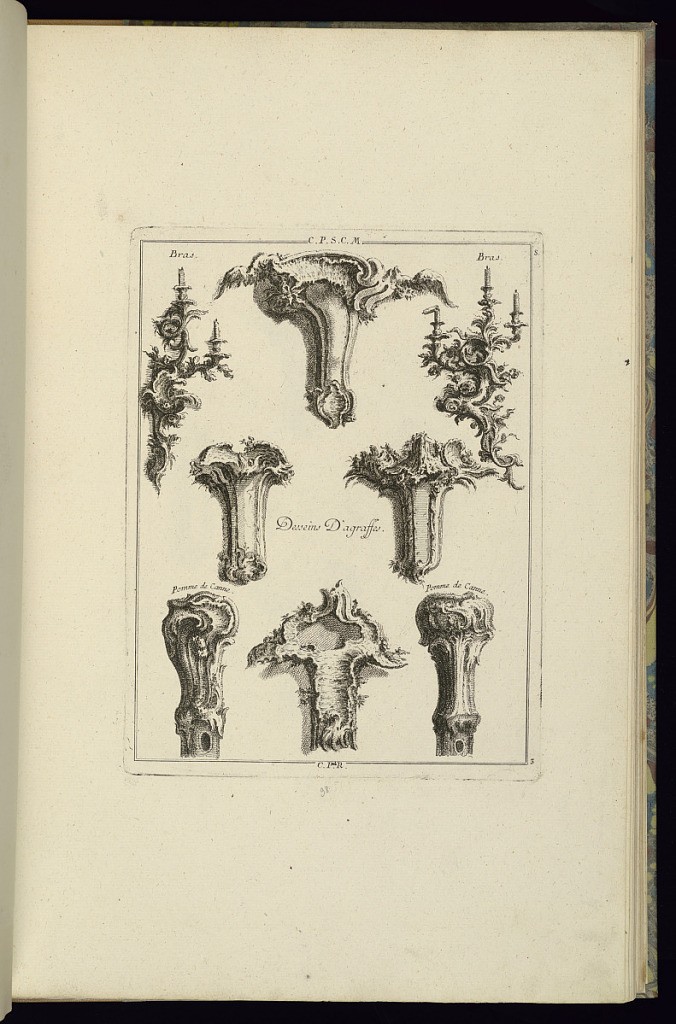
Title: Desseins D'Agraffes
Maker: François de Cuvilliés the Elder, Belgian, 1695 - 1768
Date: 1745
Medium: Etching and engraving on off-white laid paper
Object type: Print
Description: Second state of designs for cane handles as well as wall sconces with candles. See 1921-6-285-98.